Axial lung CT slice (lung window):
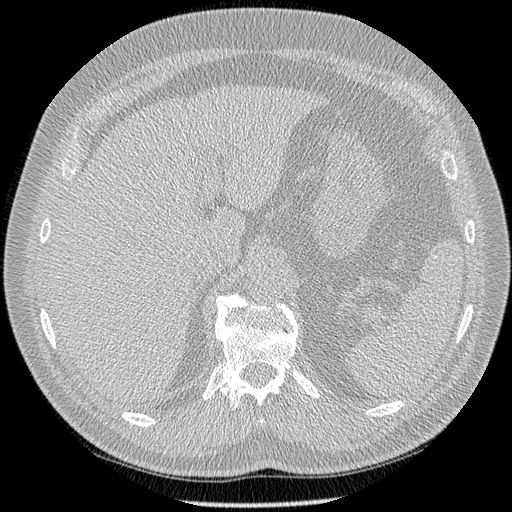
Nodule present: no